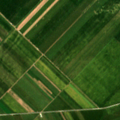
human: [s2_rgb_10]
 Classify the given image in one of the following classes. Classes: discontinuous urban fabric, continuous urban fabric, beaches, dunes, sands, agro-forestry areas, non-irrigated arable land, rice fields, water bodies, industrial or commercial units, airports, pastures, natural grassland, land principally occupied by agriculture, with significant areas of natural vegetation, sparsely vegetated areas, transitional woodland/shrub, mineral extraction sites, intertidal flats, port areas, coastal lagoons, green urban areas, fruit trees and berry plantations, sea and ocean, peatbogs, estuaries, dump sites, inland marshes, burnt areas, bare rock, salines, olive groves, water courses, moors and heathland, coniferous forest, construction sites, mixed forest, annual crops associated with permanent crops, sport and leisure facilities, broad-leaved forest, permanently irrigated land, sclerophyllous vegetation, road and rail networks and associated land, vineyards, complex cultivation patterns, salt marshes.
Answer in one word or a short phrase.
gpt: non-irrigated arable land